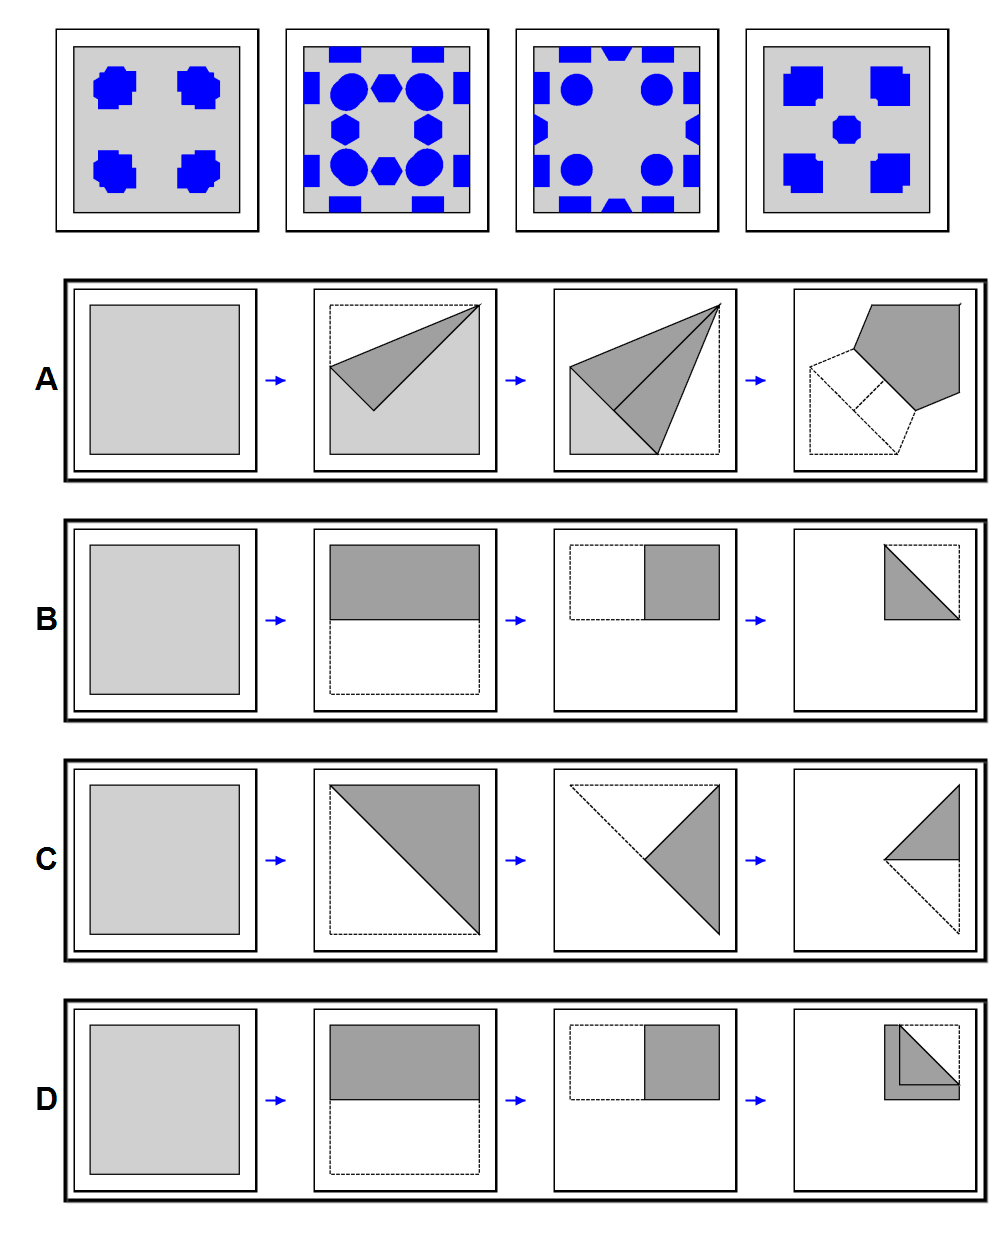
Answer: C